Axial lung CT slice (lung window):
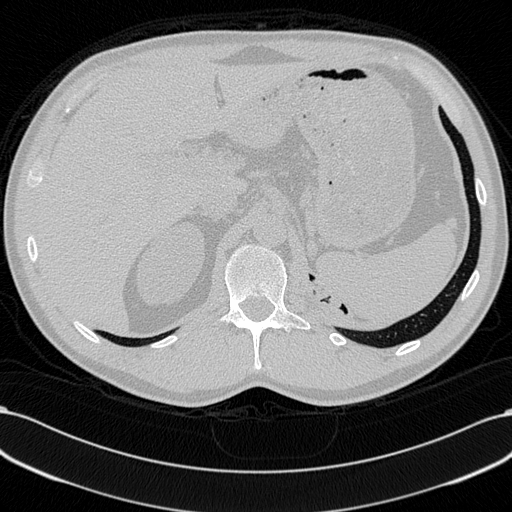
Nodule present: no